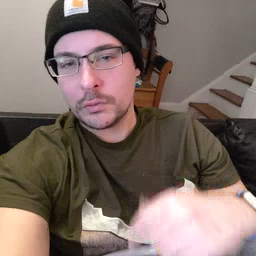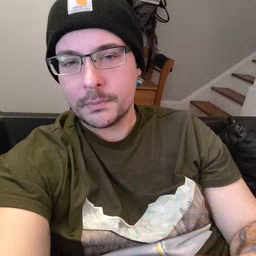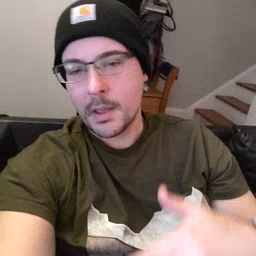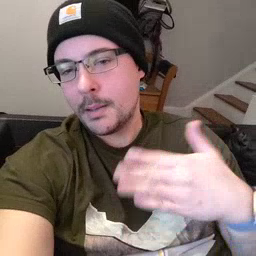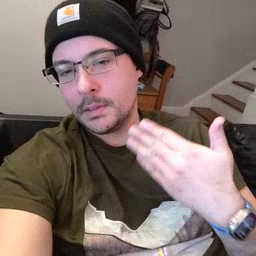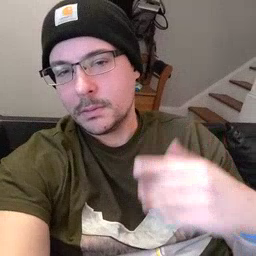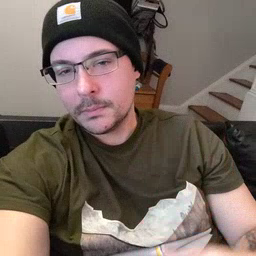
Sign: happy